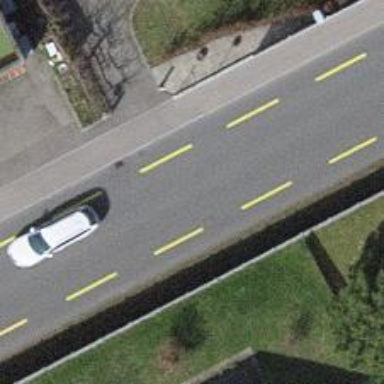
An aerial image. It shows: Secondary road with asphalt surface and designated cycle lane.